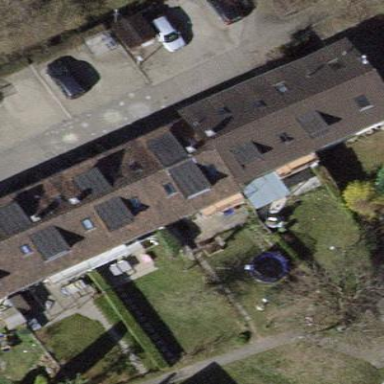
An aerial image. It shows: Terrace building.